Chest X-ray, PA view. Patient: 54 years old, sex F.
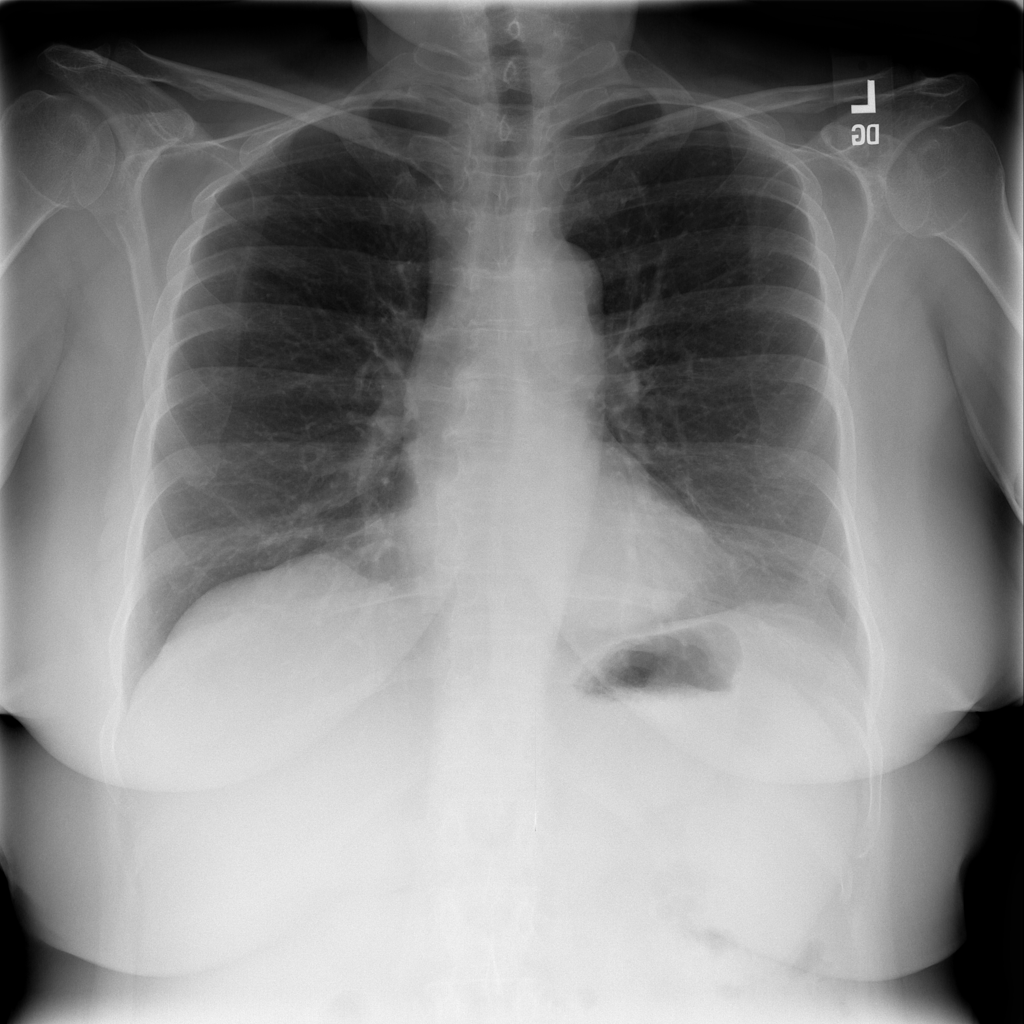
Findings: No Finding